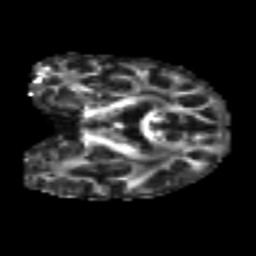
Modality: FA
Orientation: coronal
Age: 56
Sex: male
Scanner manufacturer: siemens
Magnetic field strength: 3 T
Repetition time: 4.987 s
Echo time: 0.0792 s